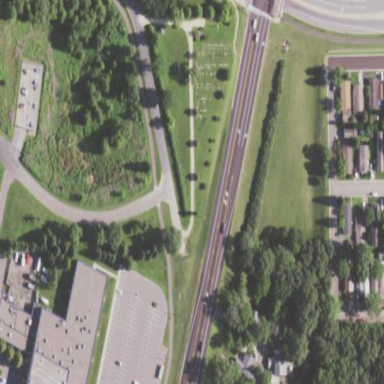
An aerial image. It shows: Cemetery.